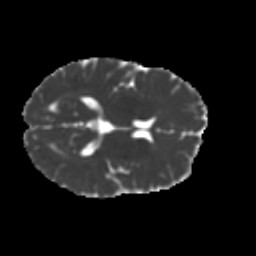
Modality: MD
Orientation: axial
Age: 52
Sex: female
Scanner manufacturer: ge
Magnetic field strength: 3 T
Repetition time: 7.8 s
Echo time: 0.0606 s